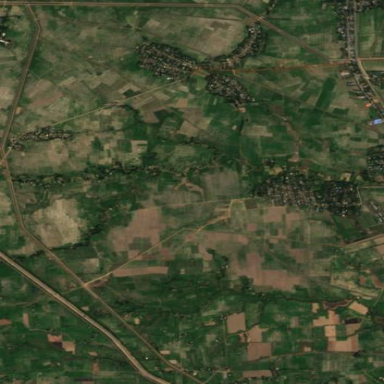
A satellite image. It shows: Farmland with rice crops. The crops are in field.